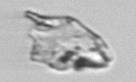
Label: detritus_transparent